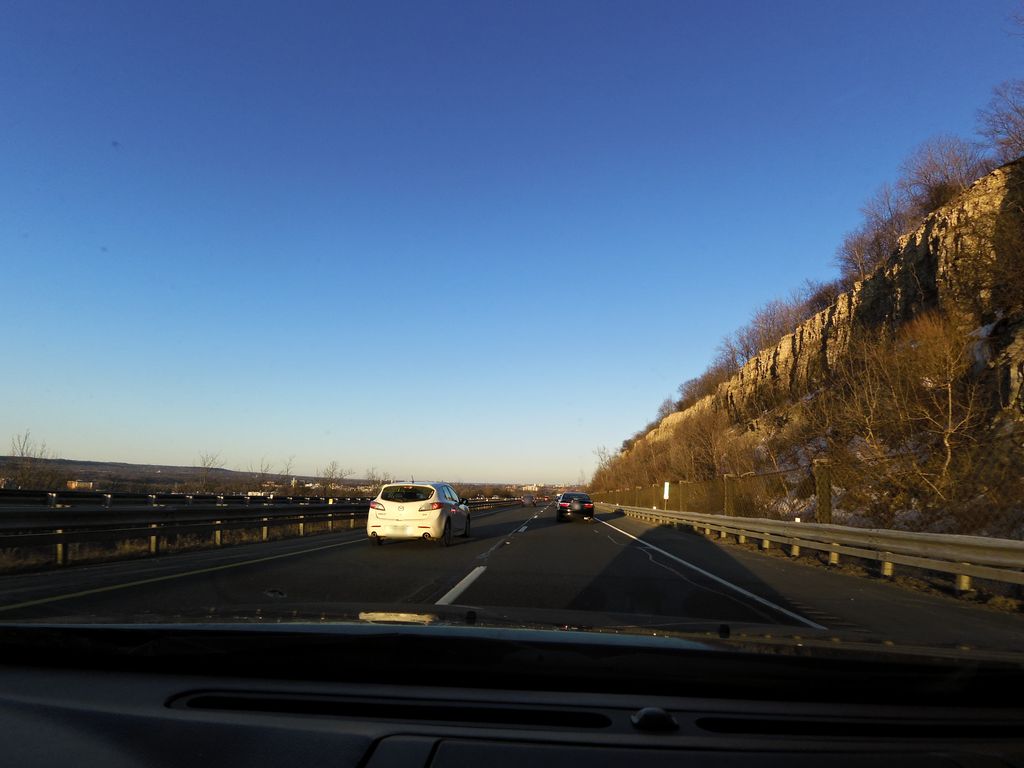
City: hamilton